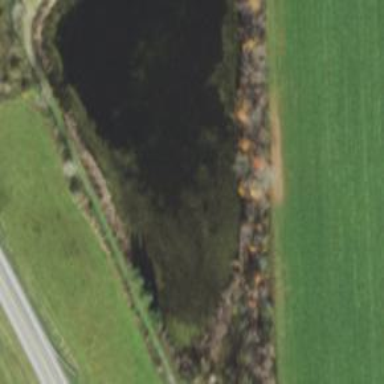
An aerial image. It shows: Pond surrounded by natural water.